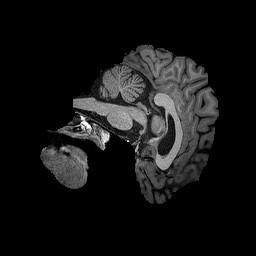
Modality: T1w
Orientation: sagittal
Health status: healthy